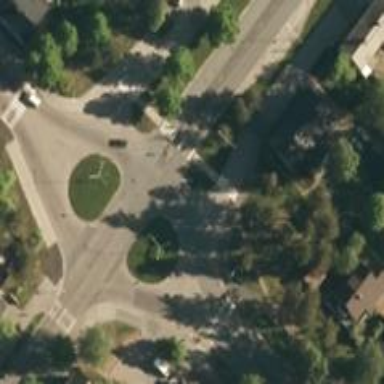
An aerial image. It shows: Marked road crossing with pedestrian island.